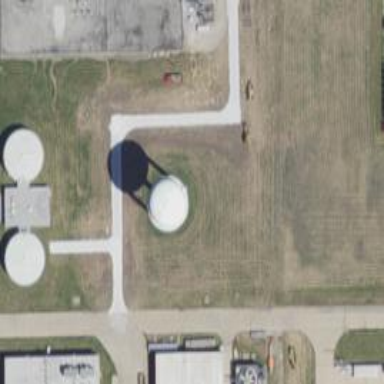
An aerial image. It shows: Water tower that is man-made.